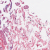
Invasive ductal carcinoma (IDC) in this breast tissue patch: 0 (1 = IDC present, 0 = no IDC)